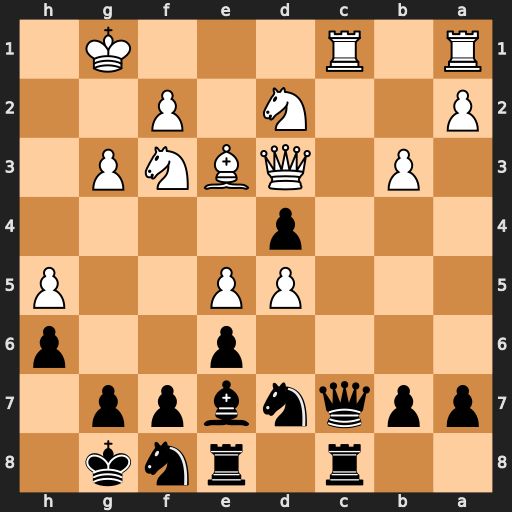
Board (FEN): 2r1rnk1/ppqnbpp1/4p2p/3PP2P/3p4/1P1QBNP1/P2N1P2/R1R3K1
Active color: b
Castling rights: -
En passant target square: -
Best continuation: Qxc1+ Rxc1 Rxc1+ Kg2 dxe3